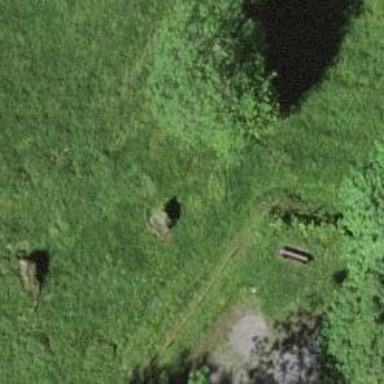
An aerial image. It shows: Red bench.